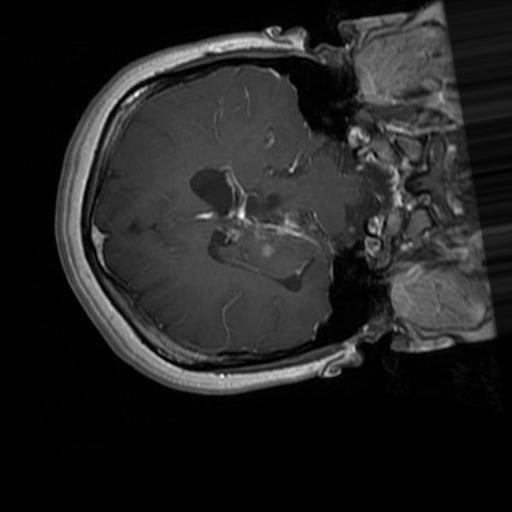
Label: brain_glioma